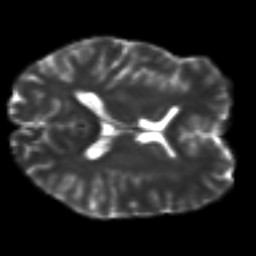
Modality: T2w
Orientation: axial
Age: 24
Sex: male
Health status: healthy
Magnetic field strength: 3 T
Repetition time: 9 s
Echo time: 0.093 s